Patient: sex M, age 31
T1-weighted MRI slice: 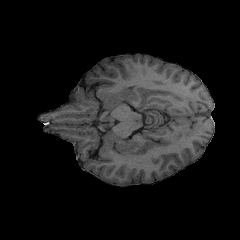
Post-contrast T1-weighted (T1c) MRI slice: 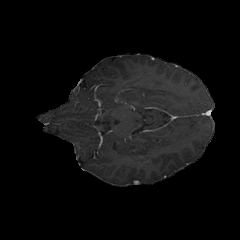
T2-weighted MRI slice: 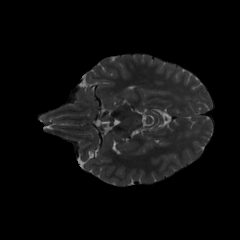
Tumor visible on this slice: no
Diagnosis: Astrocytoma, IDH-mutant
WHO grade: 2